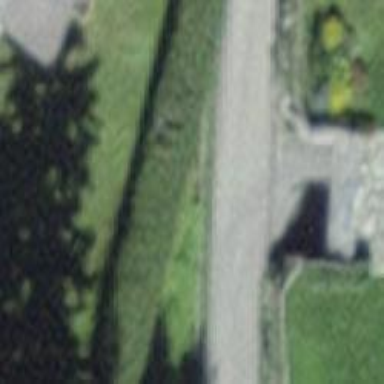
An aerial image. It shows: Paved residential road.